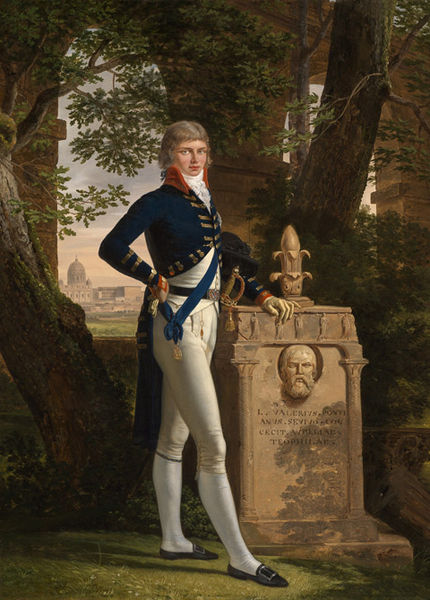
Titel: Bildnis des Prinzens Augustus Frederik, späteren Herzogs von Sussex
Künstler: Louis Gauffier
Standort: Karlsruhe
Institution: Staatliche Kunsthalle Karlsruhe
Schlagwörter: arch, arches, blue, church, king, napoleon, palace, red, soldier, stockings, sword, white, women, aristocracy, collar, face, france, gold, hair, lace, nose, painting, portrait, wall, oil painting, man, sky, tree, building, horizon, trees, death, eyes, noble, prince, ribbon, sash, uniform, young man, forest, grass, light, entrance, castle, color, shadow, coat, mouth, tail, beard, boots, french, cravat, jacket, leaning, monument, statue, british, dead, bridge, letter, satin, leaves, pose, dome, shoes, england, figure, lips, outdoors, pillar, medal, gravestone, relief, carving, rich, moss, standing, latin, photograph, graveyard, grave, potrait, posed, wig, woods, vista, tree trunks, capital, tights, tomb, european, scenery, aristocrat, 19th century, nobleman, oil on canvas, 18th century, memorial, 17th century, poseidon, tails, huntsman, capitol, napolean, statesman, leavs, full-body, thights, buckles, white pant, young, politican